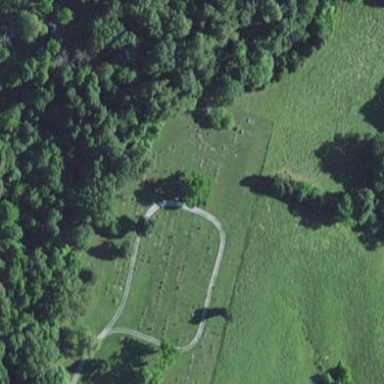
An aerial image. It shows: Cemetery.